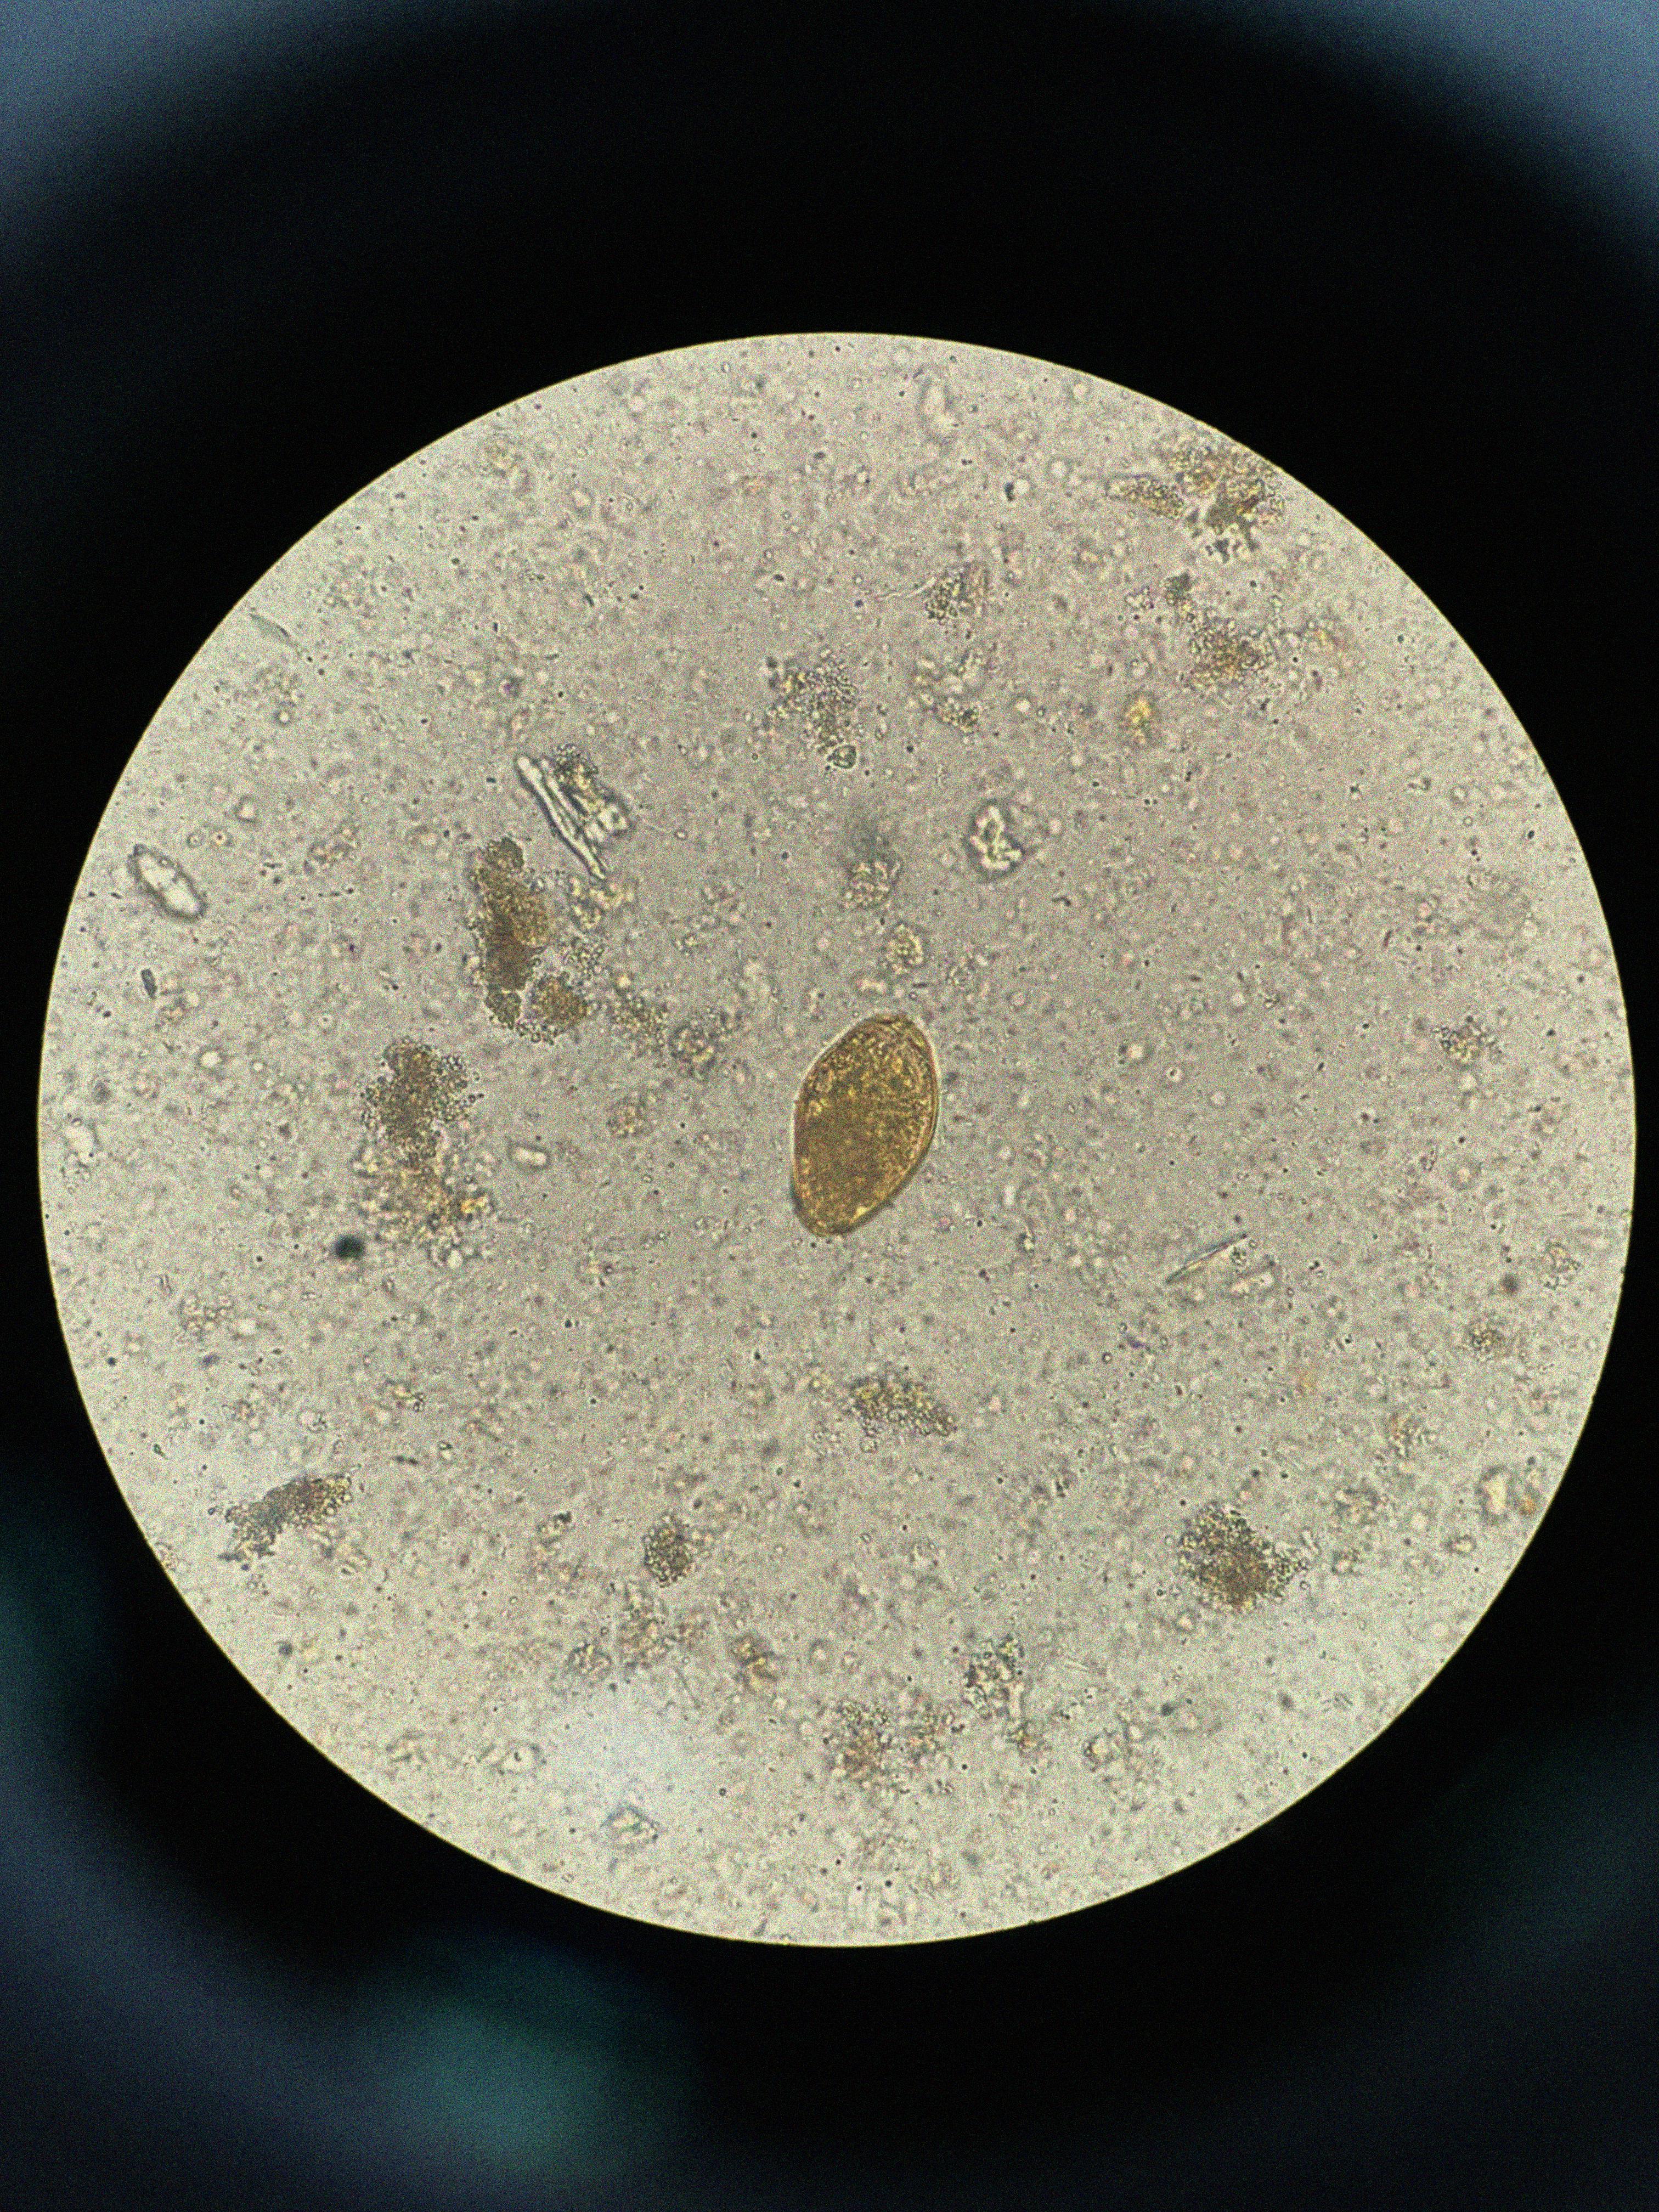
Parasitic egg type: Paragonimus spp